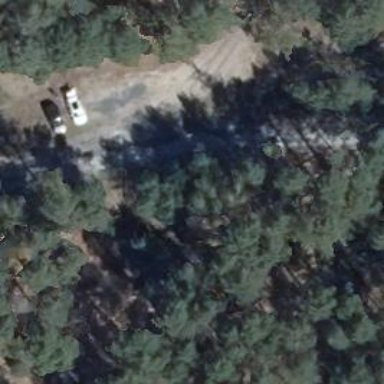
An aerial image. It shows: Gravel service road.